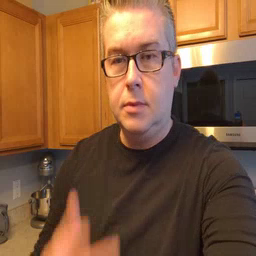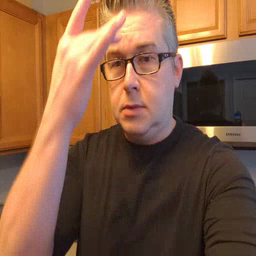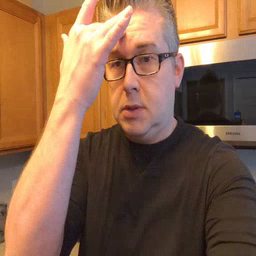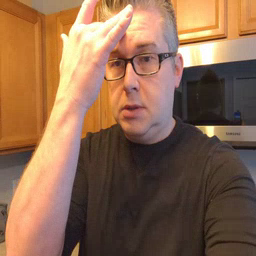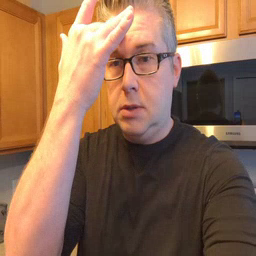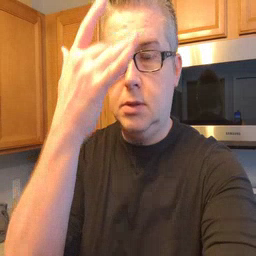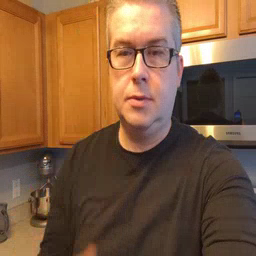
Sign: sick